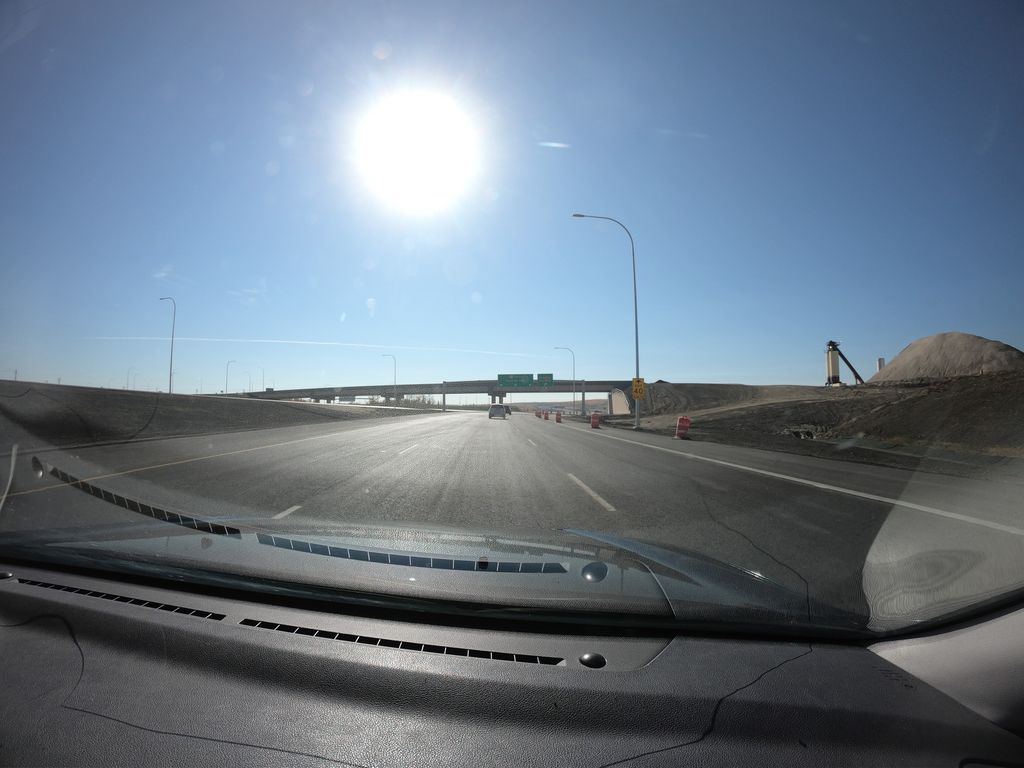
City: calgary